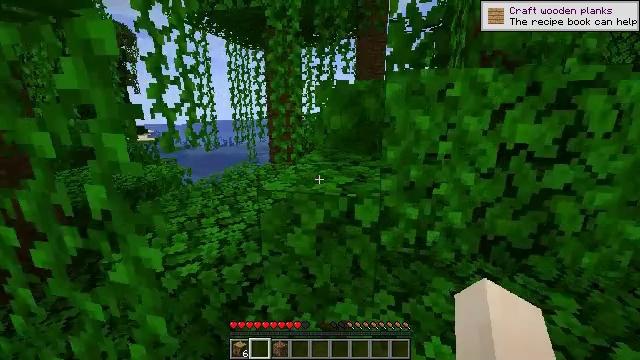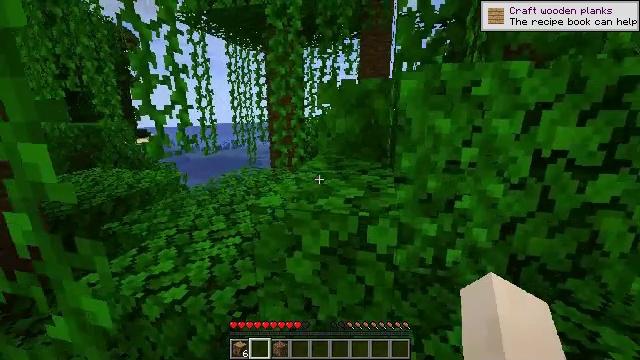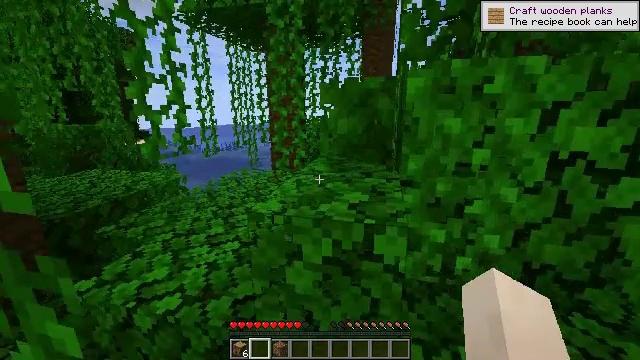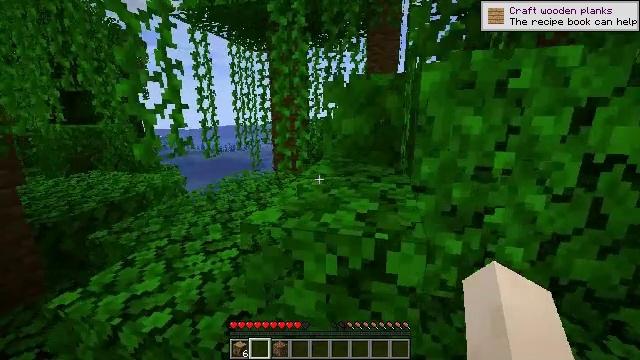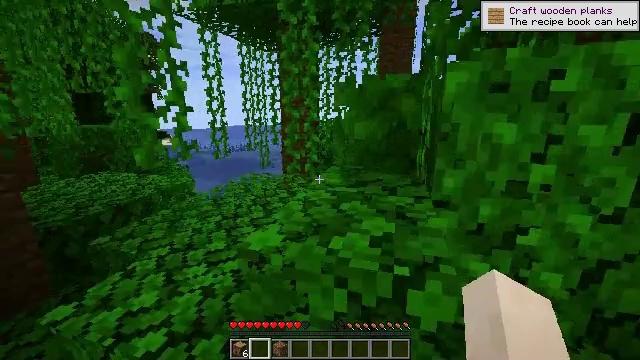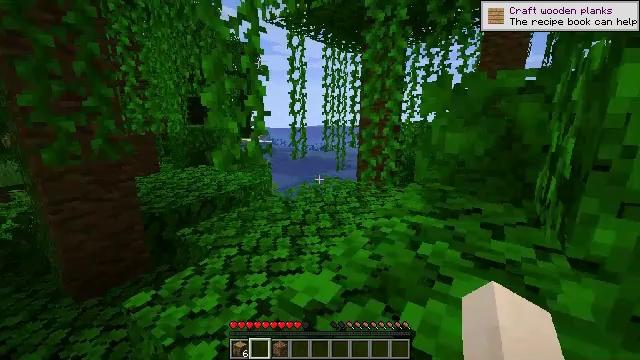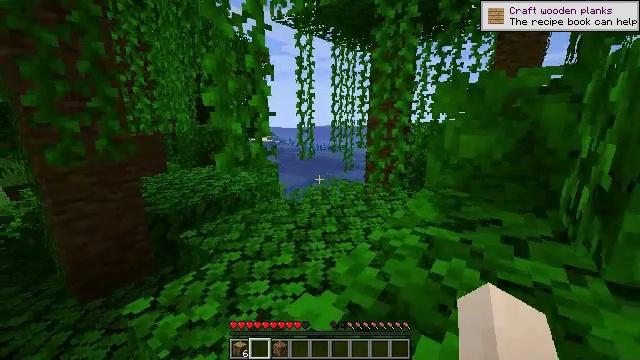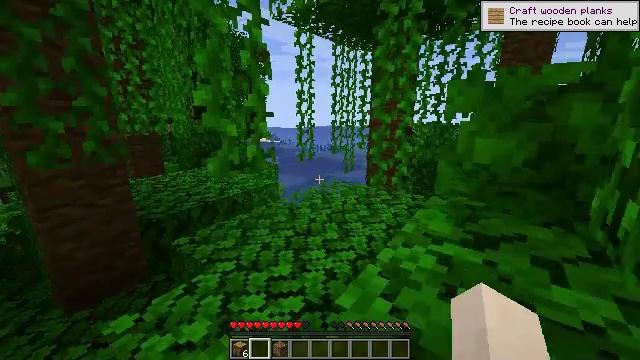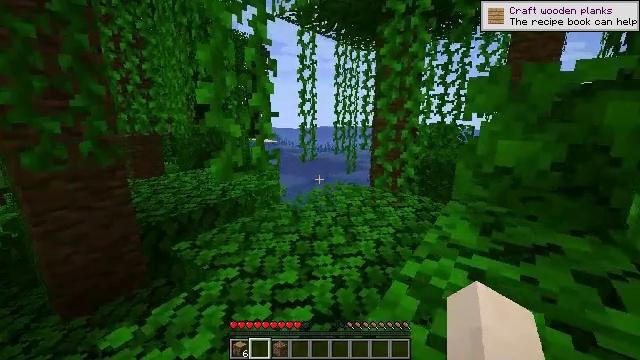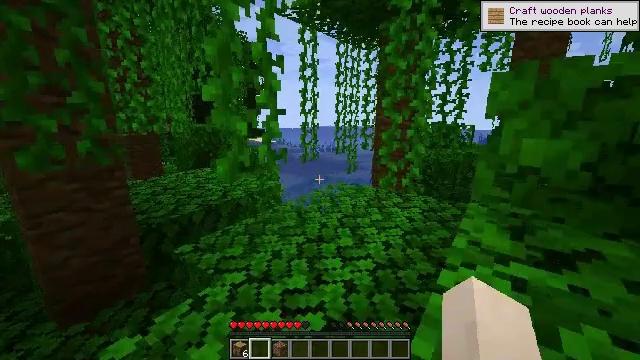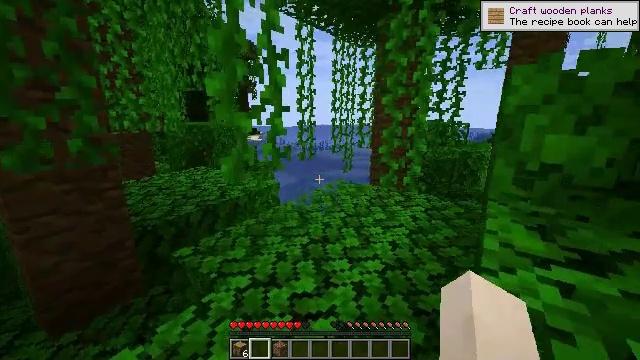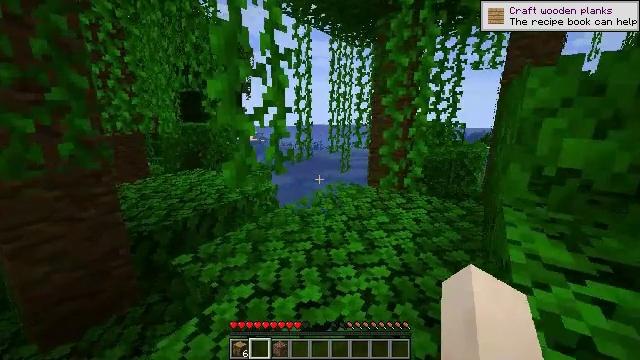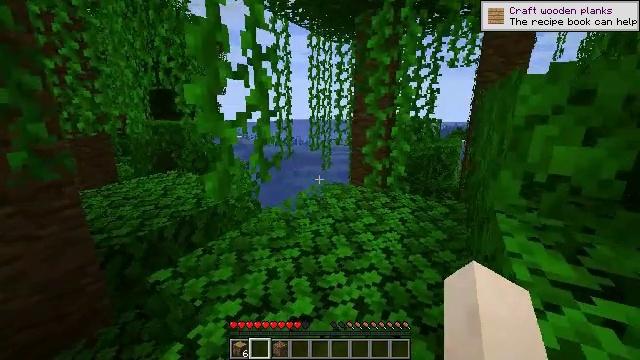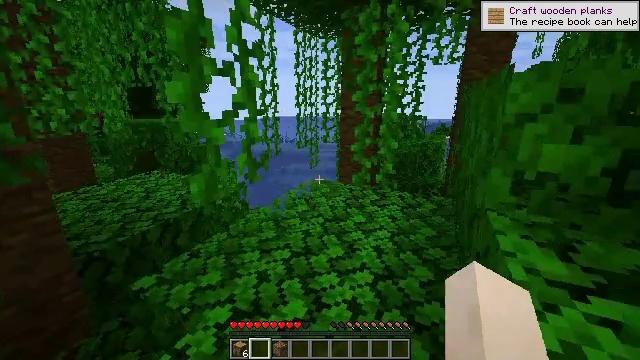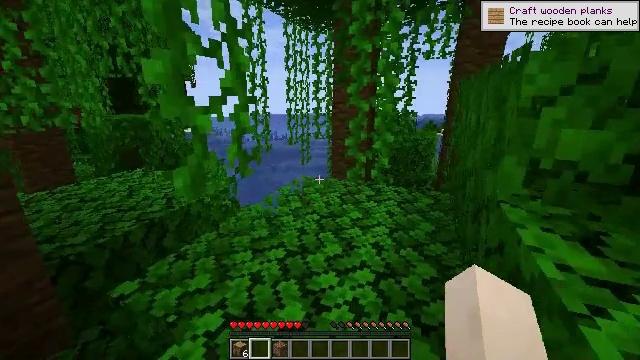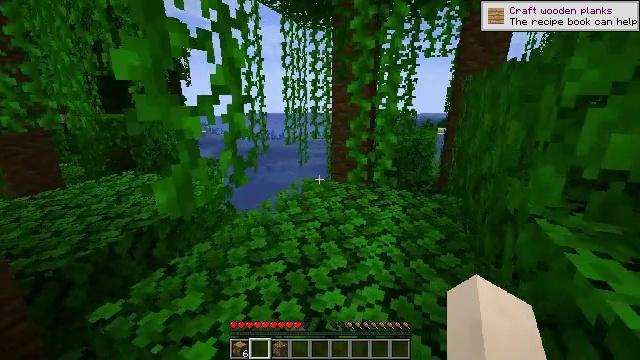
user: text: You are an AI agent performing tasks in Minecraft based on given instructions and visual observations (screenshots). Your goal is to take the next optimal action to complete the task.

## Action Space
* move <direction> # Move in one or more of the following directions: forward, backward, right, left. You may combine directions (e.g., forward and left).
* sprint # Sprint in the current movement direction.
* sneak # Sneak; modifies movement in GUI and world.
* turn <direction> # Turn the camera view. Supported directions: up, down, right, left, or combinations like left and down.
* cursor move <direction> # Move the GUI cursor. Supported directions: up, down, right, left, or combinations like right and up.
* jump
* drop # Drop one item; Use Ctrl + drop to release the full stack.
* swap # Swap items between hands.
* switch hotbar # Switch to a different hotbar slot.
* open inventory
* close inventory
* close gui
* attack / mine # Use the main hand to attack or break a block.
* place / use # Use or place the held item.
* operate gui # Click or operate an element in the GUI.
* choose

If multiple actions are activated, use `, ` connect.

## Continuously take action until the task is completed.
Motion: motion action
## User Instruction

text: Remove the tripwire from its position.
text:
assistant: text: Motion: move forward
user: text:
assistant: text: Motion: move forward
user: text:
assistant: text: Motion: move forward
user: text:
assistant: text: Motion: move forward, turn left
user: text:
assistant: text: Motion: move forward, turn left
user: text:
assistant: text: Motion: move forward, turn left
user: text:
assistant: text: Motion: move forward and move left
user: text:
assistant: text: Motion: move forward and move left
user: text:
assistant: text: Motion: move forward and move left
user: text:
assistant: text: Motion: move forward, turn right
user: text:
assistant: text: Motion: move forward, turn right
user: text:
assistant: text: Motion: move forward, turn right and down
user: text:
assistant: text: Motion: move forward, turn right
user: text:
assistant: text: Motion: move forward, turn right
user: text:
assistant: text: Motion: move forward
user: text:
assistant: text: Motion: move forward
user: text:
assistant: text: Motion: move forward
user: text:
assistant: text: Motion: move forward
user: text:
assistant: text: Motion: move forward
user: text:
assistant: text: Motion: move forward
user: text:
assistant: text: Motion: move forward
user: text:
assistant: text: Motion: move forward
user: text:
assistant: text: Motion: move forward
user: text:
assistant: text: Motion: move forward
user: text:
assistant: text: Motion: move forward
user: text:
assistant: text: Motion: move forward
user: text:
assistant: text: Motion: move forward, turn right and down
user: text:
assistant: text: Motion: move forward and move right, turn right and down
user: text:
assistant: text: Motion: move forward and move right, turn right
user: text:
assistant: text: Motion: move forward and move right, turn right